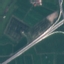
Land use / land cover class: Highway